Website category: book
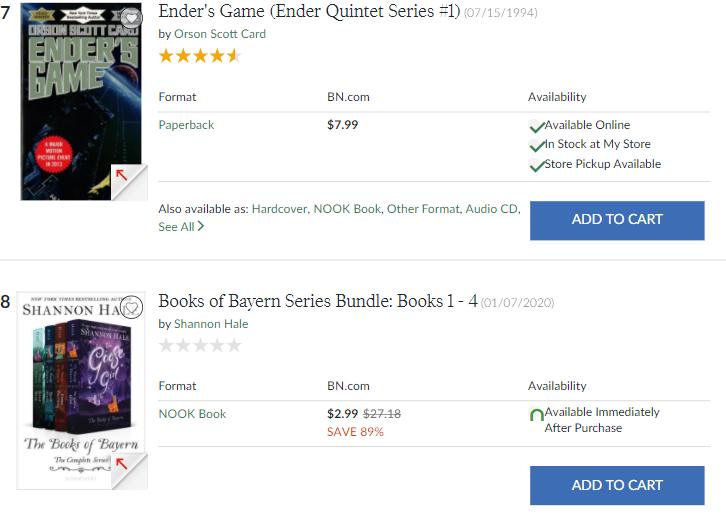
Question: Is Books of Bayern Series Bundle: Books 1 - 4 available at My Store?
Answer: no

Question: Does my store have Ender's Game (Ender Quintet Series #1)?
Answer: yes

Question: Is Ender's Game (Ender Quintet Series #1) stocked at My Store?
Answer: yes

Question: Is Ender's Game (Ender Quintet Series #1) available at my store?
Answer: yes

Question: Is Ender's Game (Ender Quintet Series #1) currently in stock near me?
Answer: yes

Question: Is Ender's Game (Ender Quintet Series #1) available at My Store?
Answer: yes

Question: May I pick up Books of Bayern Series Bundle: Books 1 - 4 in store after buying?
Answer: no

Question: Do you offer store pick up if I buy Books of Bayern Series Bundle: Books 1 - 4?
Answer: no

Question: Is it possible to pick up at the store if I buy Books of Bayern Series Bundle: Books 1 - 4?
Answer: no

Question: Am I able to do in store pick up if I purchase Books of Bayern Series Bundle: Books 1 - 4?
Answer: no

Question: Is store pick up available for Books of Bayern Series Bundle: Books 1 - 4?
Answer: no

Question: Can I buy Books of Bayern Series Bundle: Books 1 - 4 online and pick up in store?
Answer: no

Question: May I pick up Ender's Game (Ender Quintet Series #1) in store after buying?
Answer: yes

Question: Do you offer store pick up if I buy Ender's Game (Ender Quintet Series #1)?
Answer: yes

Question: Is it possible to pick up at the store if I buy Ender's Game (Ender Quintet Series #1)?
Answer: yes

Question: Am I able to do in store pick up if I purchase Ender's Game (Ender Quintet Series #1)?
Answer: yes

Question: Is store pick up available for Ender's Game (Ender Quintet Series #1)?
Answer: yes

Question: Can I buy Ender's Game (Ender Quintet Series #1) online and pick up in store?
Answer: yes